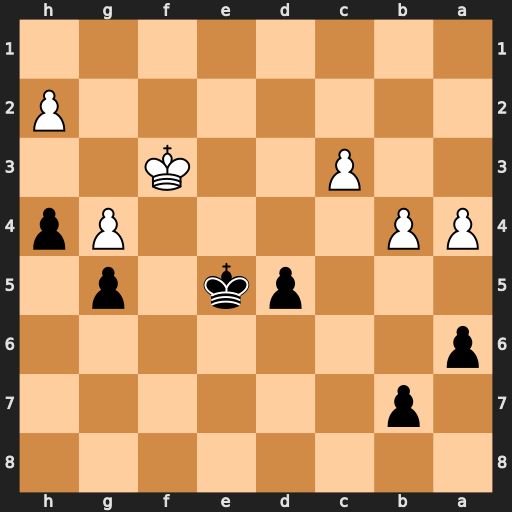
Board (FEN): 8/1p6/p7/3pk1p1/PP4Pp/2P2K2/7P/8
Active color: b
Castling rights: -
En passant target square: -
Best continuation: d4 c4 d3 Ke3 d2 Kxd2 Kd4 c5 Kc4 b5 axb5